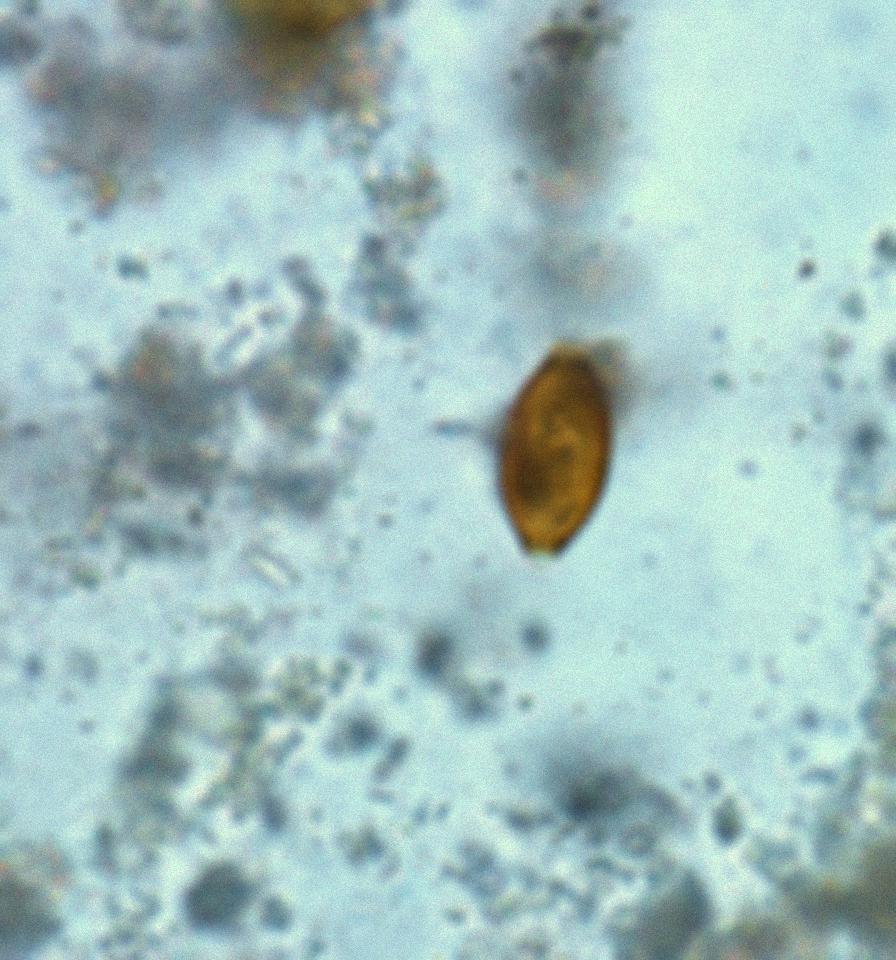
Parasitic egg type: Trichuris trichiura